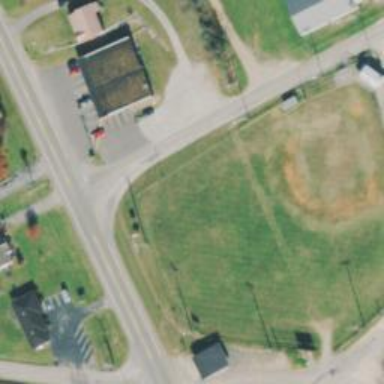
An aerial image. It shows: Baseball pitch for leisure land.